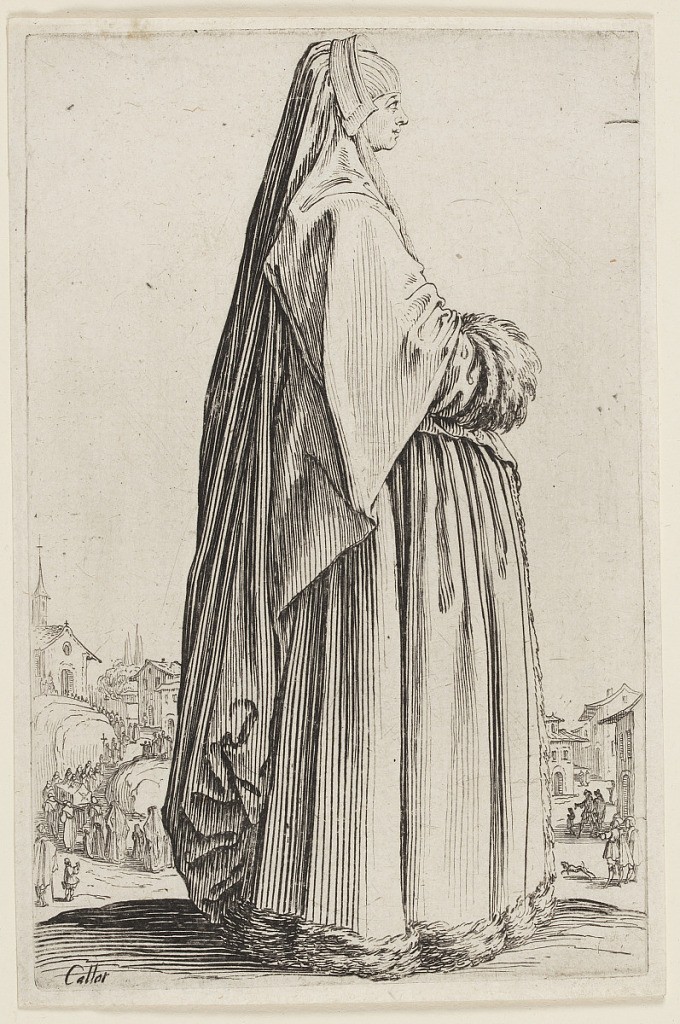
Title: La Noblesse
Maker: Jacques Callot, French, 1592–1635
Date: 1622–1623
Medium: Etching on laid paper
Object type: print
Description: Vertical rectangle. Full-length figure, seen in profile, facing right. Her hands are enclosed in a fur muff, She wears a long mourning veil. In the background, to the left, is a funeral cortege moving toward a chapel.